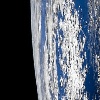
Label: cloud